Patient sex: M
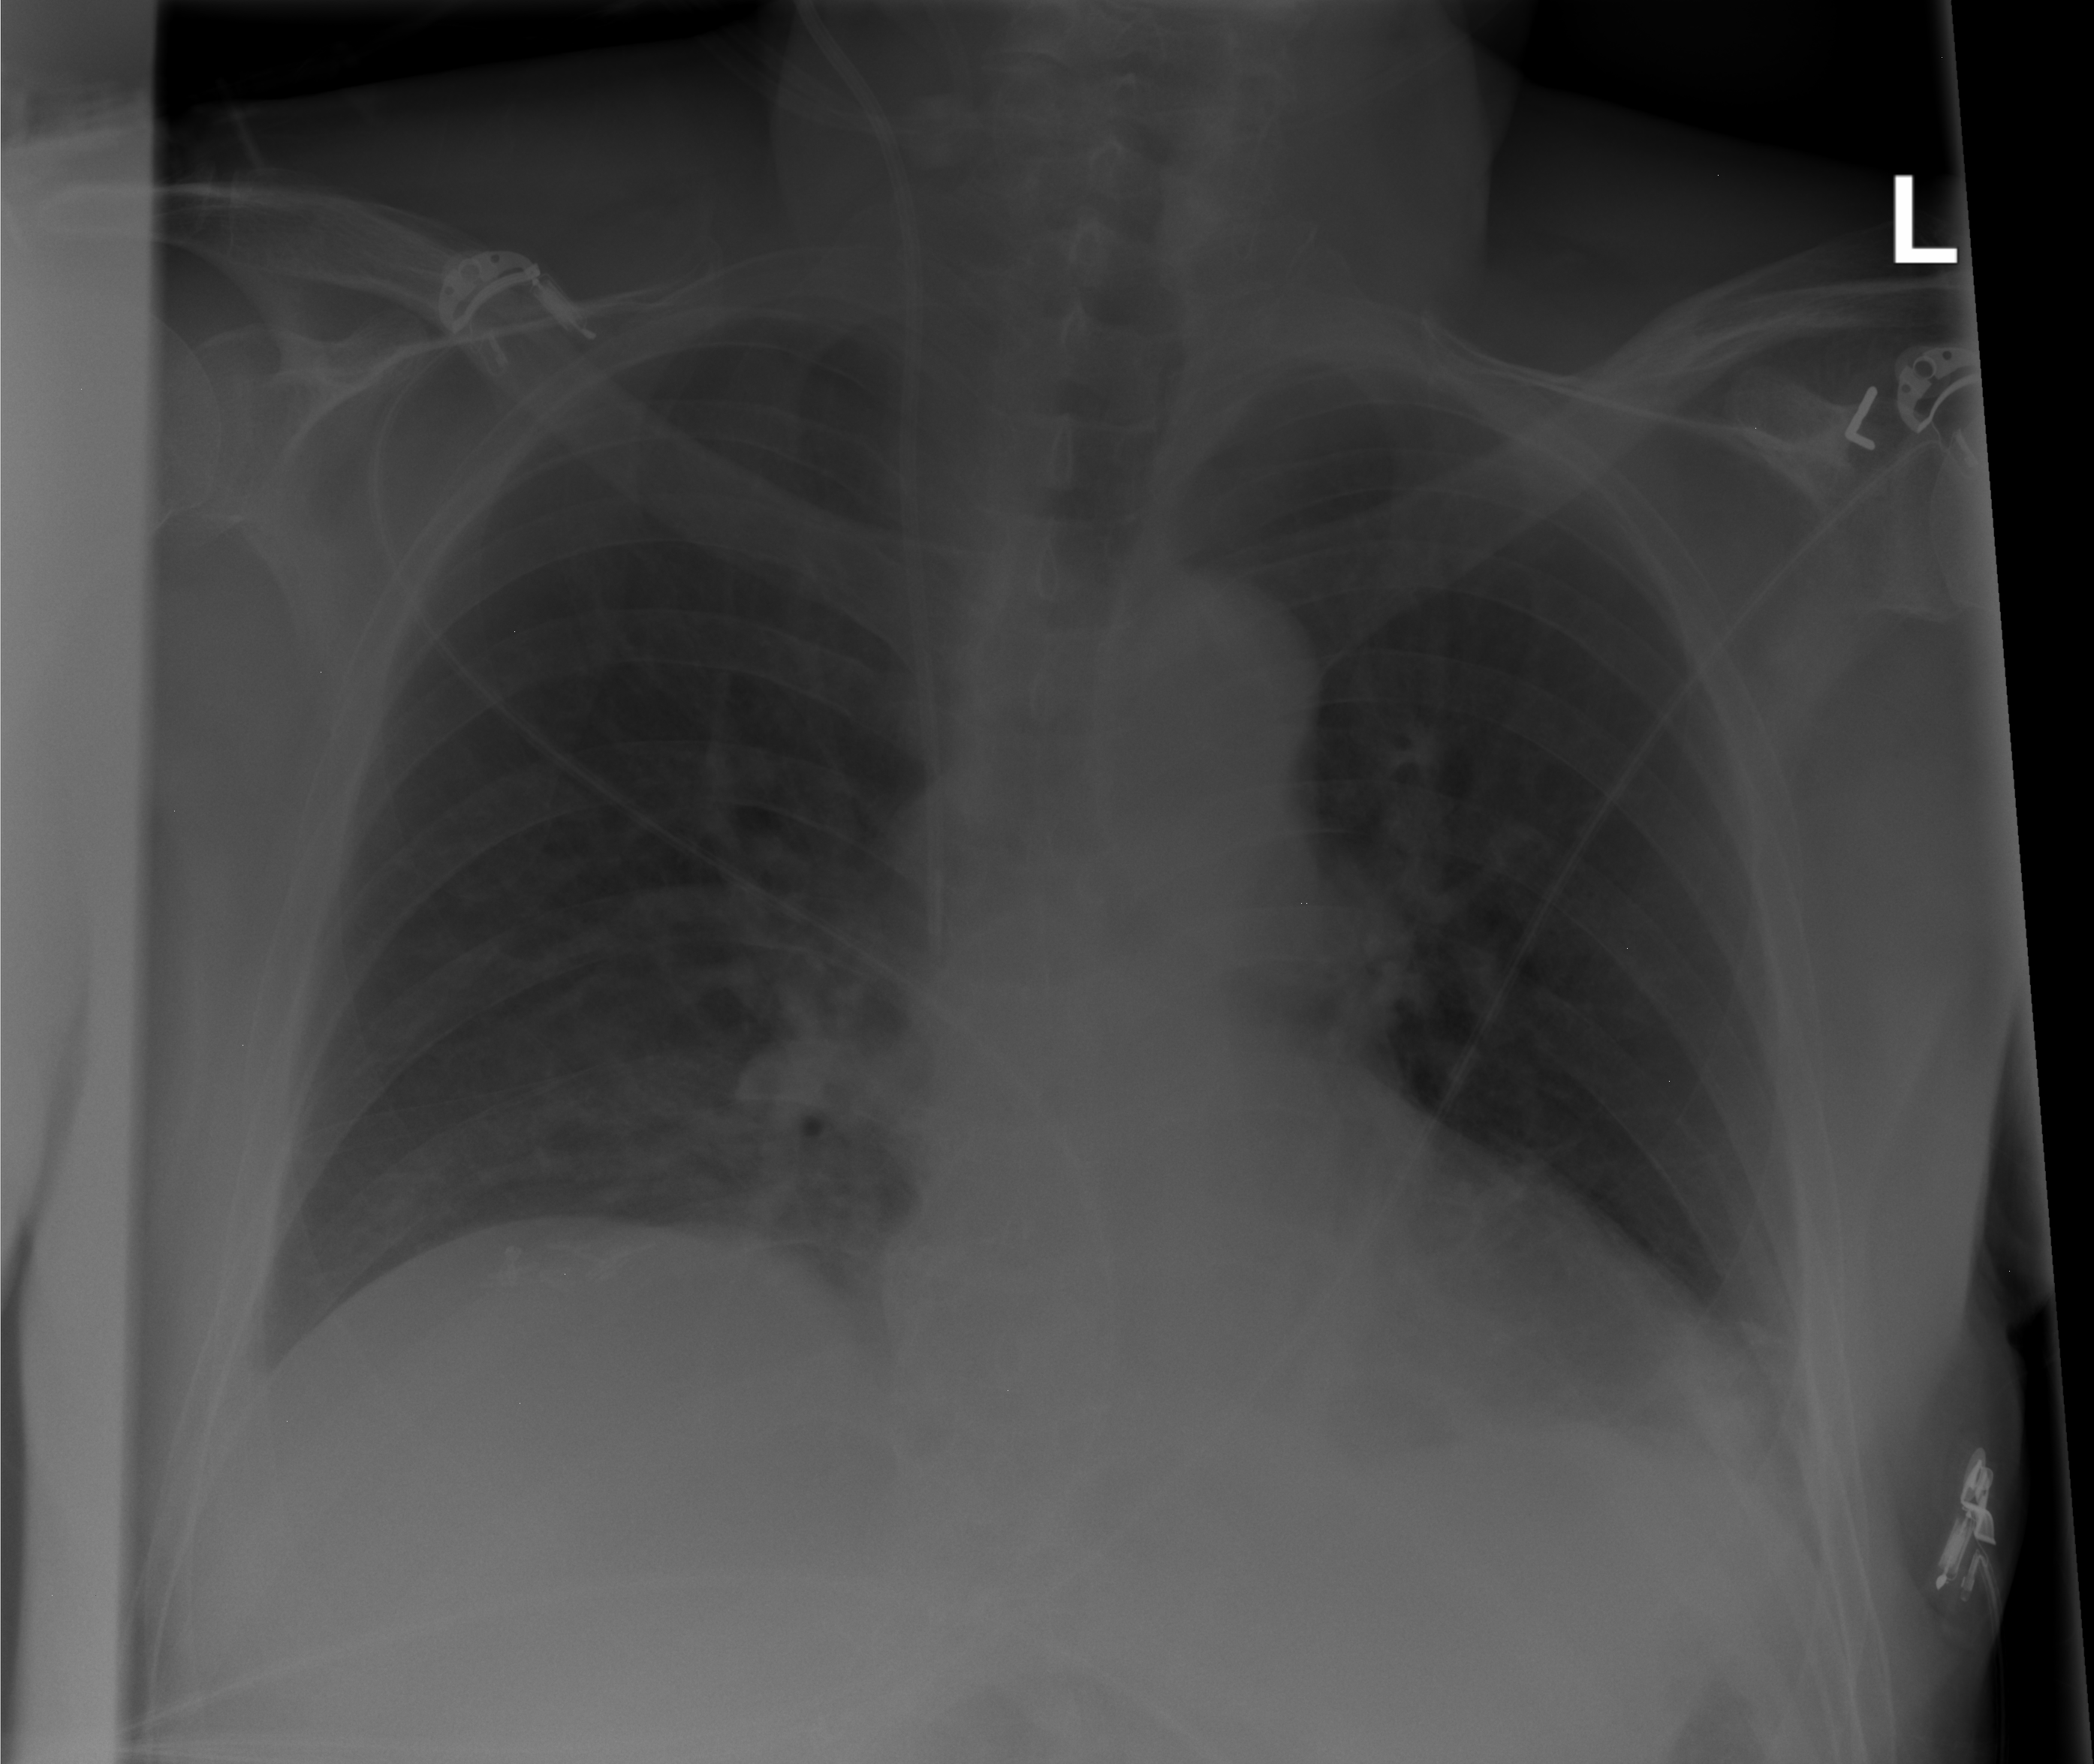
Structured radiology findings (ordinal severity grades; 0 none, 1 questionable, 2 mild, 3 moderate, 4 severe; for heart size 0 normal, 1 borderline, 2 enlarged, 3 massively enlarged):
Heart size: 0
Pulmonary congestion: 0
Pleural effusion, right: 0
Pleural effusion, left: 0
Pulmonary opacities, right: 0
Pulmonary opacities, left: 0
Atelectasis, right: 0
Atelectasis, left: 1